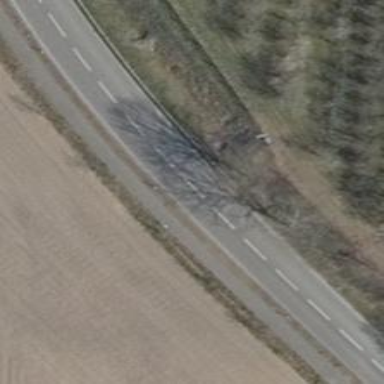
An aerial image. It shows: Tertiary road with asphalt surface.